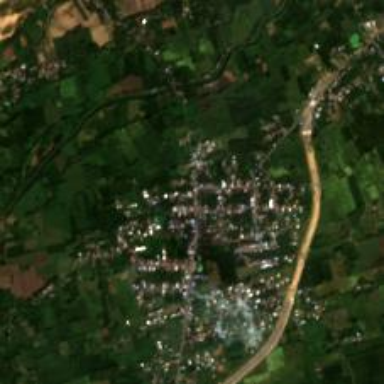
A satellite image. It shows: Village area.